Field crop: maize
Growth stage: 1
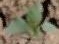
Species: datura